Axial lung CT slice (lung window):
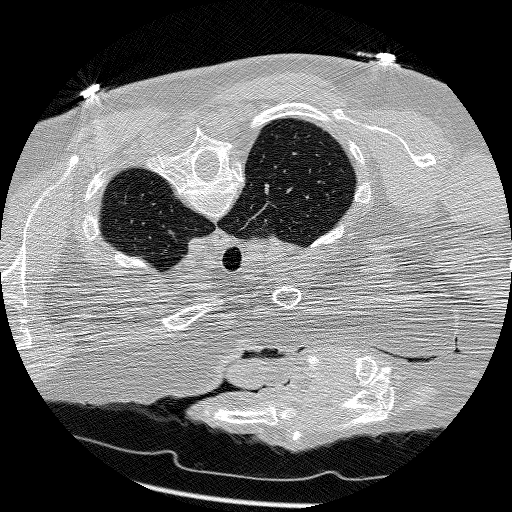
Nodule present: no